Question: '''
- (void)viewDidLoad {
NSArray* tmpArray = [[NSArray alloc] initWithObjects:@"Titre", @"Nom", @"Prenon",@"Adresse",@"Phone",@"Mobile",@"Mail",@"Site",@"Note",nil];
self.detailsTableView = tmpArray;
[tmpArray release];
[super viewDidLoad];
'''
}
---
'''
- (UITableViewCell *)tableView:(UITableView *)atableView cellForRowAtIndexPath:(NSIndexPath *)indexPath {
static NSString *CellIdentifier = @"Cell";
UITableViewCell *cell = [tableView dequeueReusableCellWithIdentifier:CellIdentifier];
if (cell == nil) {
cell = [[[UITableViewCell alloc] initWithStyle:UITableViewCellStyleSubtitle reuseIdentifier:CellIdentifier] autorelease];
}
// Configure the cell...
cell.textLabel.text =[self.detailsTableView objectAtIndex:indexPath.row] ;
return cell;
'''
}

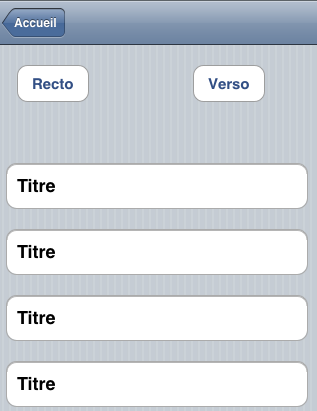
Answer: From the screen grab, it looks like you've only got one cell per section. In which case you need to use indexPath.section instead of indexPath.row.